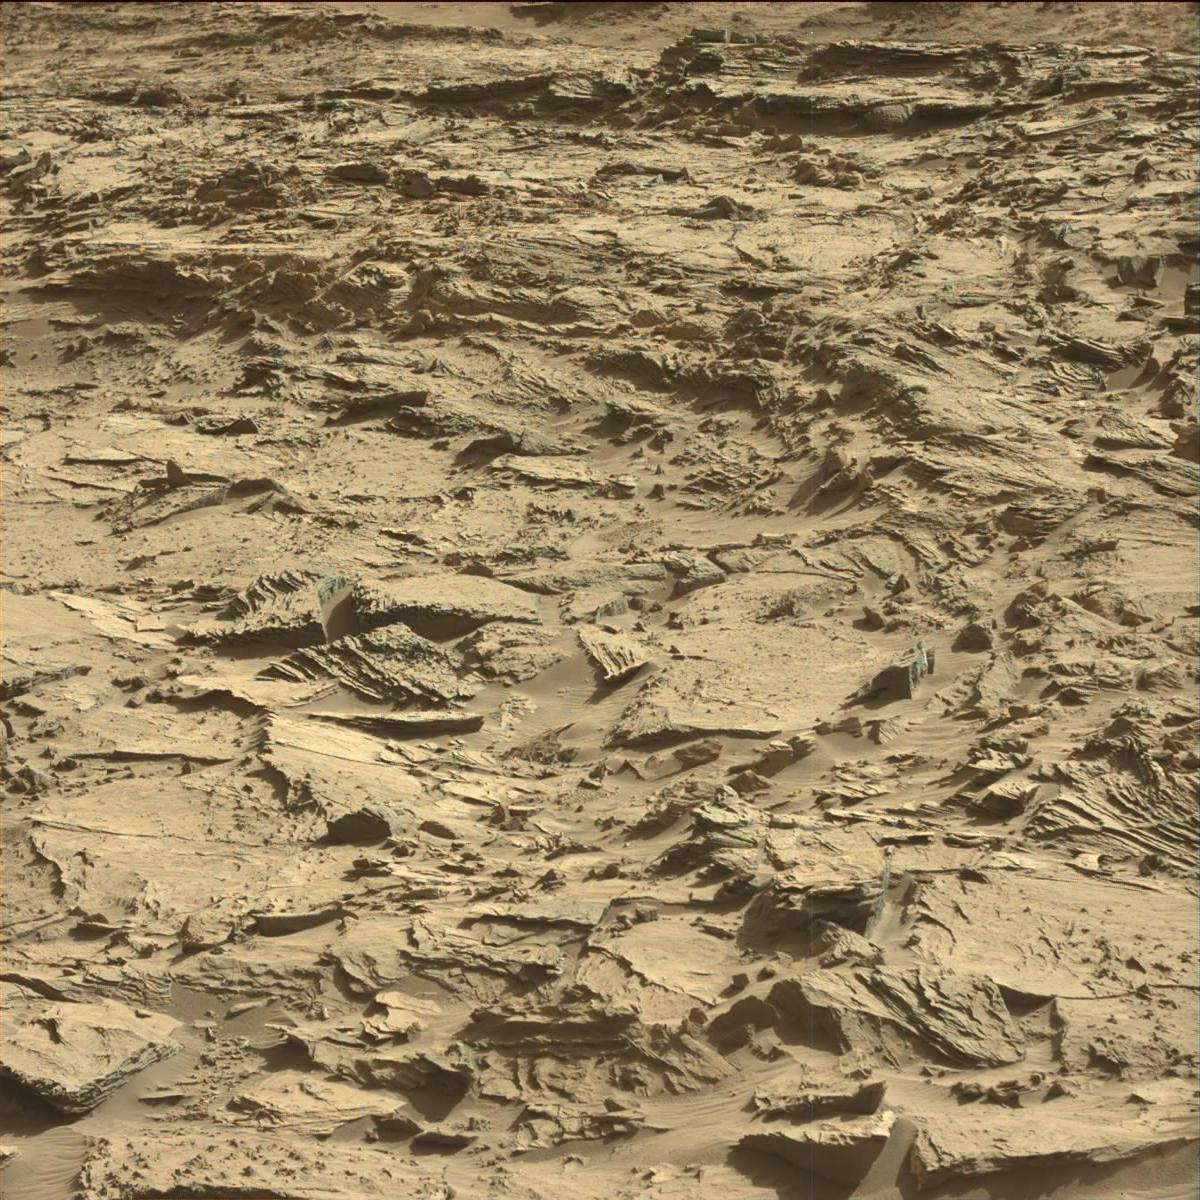
Terrain classes present: Bedrock, Sand / Soil